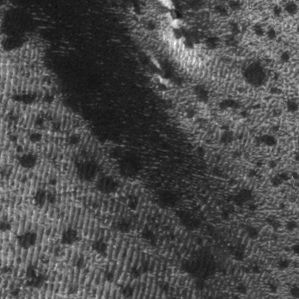
Label: frost